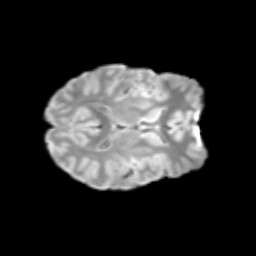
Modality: T2w
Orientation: axial
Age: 14
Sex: female
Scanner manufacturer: siemens
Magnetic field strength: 3 T
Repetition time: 3.8 s
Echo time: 0.07 s